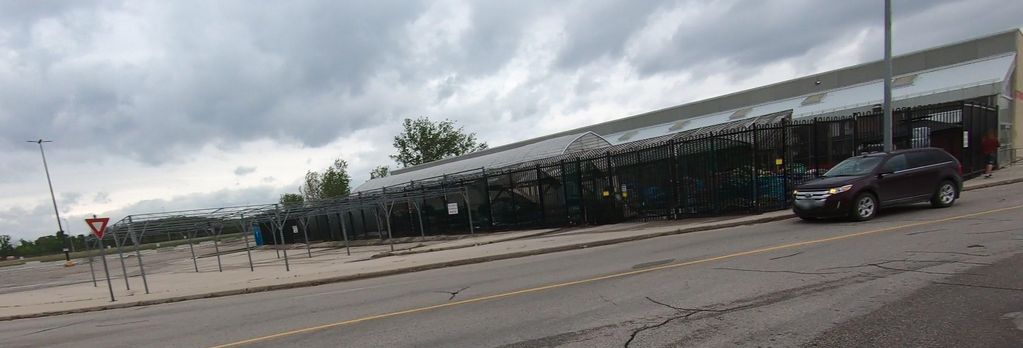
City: winnipeg